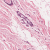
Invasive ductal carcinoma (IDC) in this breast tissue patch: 0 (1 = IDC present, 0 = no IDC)